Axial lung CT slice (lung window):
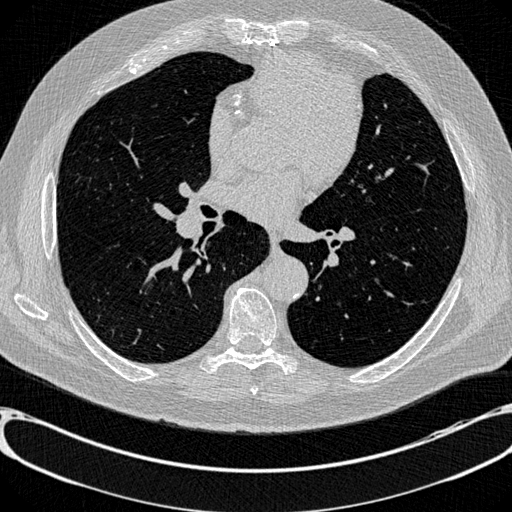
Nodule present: no